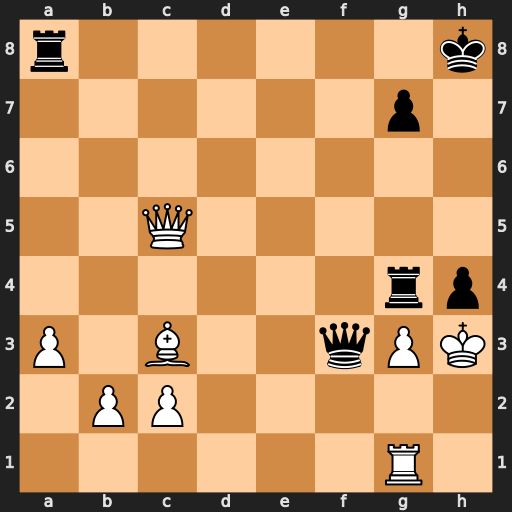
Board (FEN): r6k/6p1/8/2Q5/6rp/P1B2qPK/1PP5/6R1
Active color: w
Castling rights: -
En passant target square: -
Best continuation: Qh5+ Kg8 Qxg4 Qxg4+ Kxg4